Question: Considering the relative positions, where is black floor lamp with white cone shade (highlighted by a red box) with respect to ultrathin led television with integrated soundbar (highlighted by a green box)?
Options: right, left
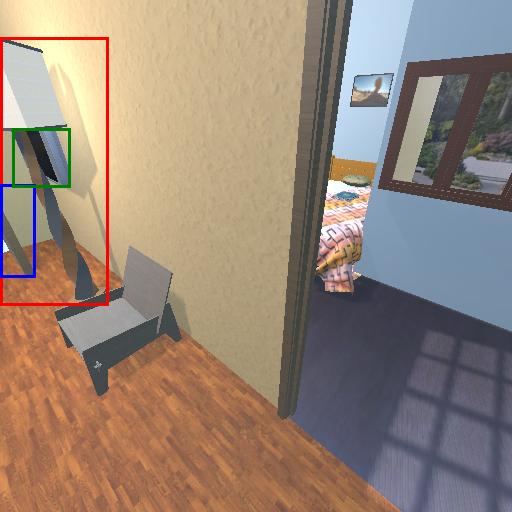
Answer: right